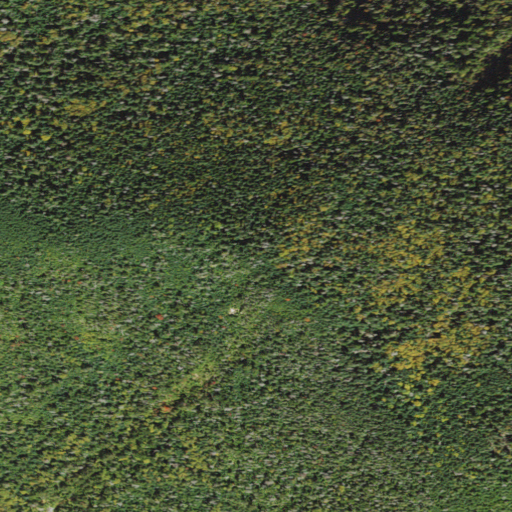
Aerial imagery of mountain in New Hampshire named Scar Ridge West Peak containing evergreen forest and mixed forest